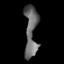
Tissue: prostate
Cell type: Endothelial cells
Senescence score: 0.6853
Nuclear area (px): 619
Mean DAPI intensity: 105.964